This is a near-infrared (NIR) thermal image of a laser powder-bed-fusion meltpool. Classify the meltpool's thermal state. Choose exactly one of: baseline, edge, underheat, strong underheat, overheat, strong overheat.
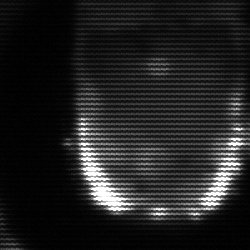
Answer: baseline